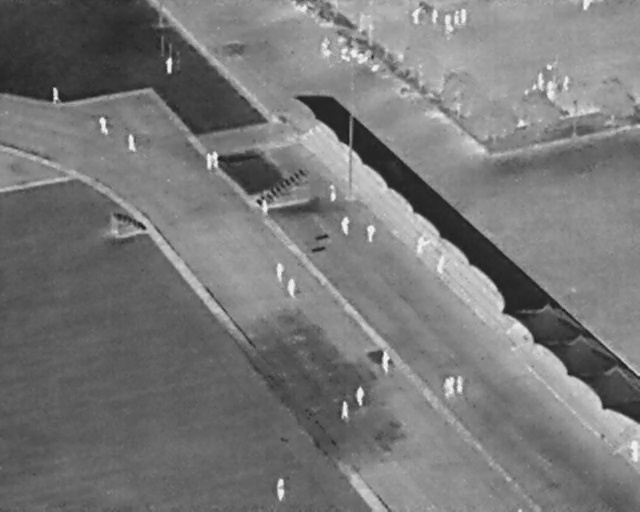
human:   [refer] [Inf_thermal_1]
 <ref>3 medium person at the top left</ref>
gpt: <box>[[7, 17, 10, 19, 2], [14, 23, 17, 25, 2], [19, 26, 22, 28, 2]]</box>

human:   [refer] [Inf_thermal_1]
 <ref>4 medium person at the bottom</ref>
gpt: <box>[[42, 94, 45, 96, 2], [52, 79, 55, 80, 2], [54, 76, 57, 78, 2], [58, 69, 62, 71, 2]]</box>

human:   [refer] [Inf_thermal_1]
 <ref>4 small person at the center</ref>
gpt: <box>[[31, 30, 33, 32, 2], [32, 30, 34, 31, 2], [40, 39, 42, 41, 2], [50, 36, 53, 38, 2]]</box>

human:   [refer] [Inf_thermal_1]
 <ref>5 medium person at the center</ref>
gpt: <box>[[42, 52, 45, 54, 2], [43, 55, 46, 56, 2], [56, 44, 59, 46, 2], [52, 43, 55, 45, 2], [67, 50, 70, 52, 2]]</box>

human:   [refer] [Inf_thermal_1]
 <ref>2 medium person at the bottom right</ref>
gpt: <box>[[68, 75, 71, 76, 2], [97, 87, 100, 89, 2]]</box>

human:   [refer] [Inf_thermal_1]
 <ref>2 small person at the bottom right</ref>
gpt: <box>[[69, 74, 72, 75, 2], [70, 74, 73, 75, 2]]</box>

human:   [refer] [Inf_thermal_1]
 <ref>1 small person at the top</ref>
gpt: <box>[[66, 2, 69, 3, 2]]</box>

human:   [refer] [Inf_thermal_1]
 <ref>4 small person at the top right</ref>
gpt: <box>[[70, 2, 72, 3, 2], [71, 2, 73, 3, 2], [87, 15, 89, 16, 2], [90, 0, 92, 1, 2]]</box>

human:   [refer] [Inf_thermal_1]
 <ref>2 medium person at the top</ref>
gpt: <box>[[63, 1, 66, 4, 2], [49, 8, 52, 10, 2]]</box>

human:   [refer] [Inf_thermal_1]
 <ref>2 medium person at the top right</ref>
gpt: <box>[[68, 3, 71, 5, 2], [82, 15, 85, 16, 2]]</box>